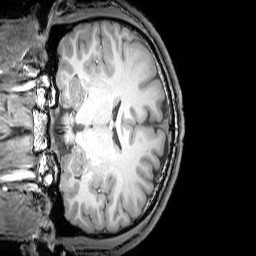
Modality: T1w
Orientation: coronal
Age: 21
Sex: male
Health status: healthy
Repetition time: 0.081 s
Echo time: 0.037 s